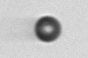
Label: bead